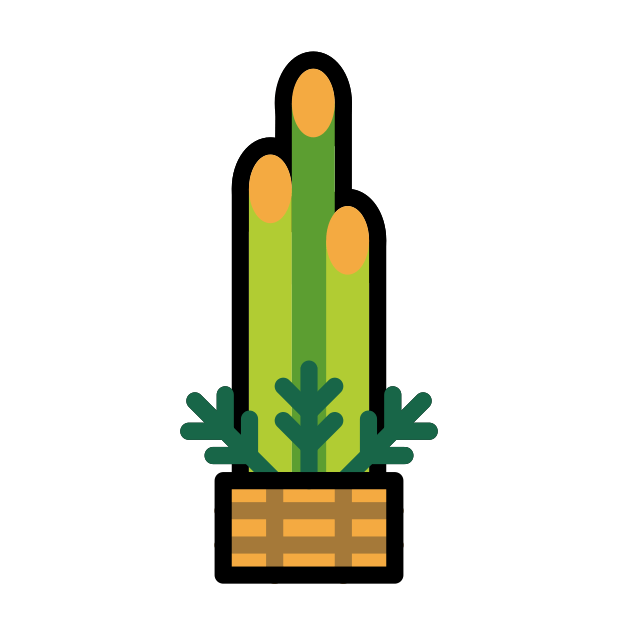
pine decoration